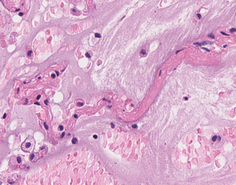
Tumor epithelial tissue: no
Tumor-associated stroma tissue: no
Normal tissue: yes